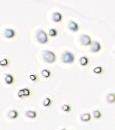
Label: Phaeocystis